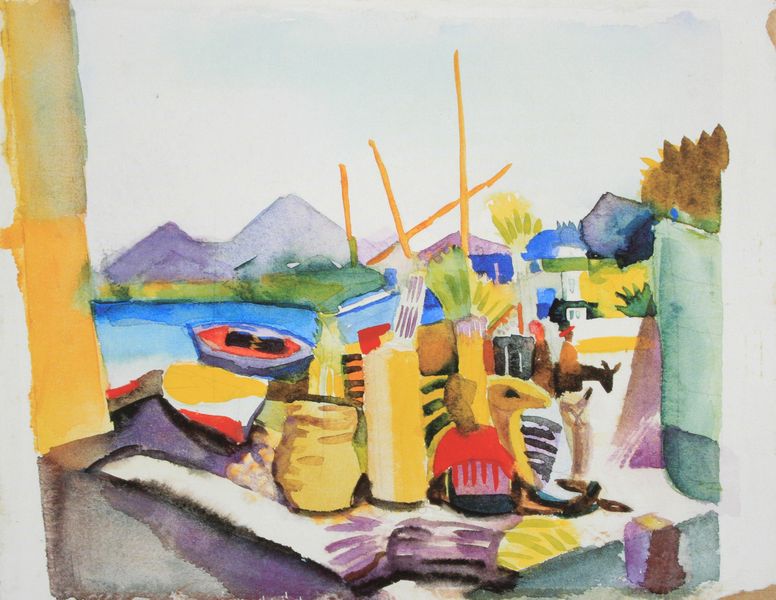
Titel: Landschaft bei Hammamet
Künstler: August Macke
Standort: Münster
Institution: LWL-Landesmuseum für Kunst und Kulturgeschichte
Schlagwörter: berg, blau, gemälde, himmel, mann, meer, schatten, wasser, weiß, aquarell, bäume, gelb, grün, kubistisch, landschaft, see, ufer, braun, bunt, fenster, grau, hell, licht, orange, raum, schwarz, terasse, tisch, zimmer, ausblick, gras, haus, rot, tier, wiese, zaun, beige, muster, flasche, trinken, wand, mensch, ferne, hügel, natur, sonne, wiesen, insel, blatt, person, pflanzen, wald, boot, boote, esel, kahn, pferd, reiter, früchte, krug, stilleben, stillleben, vase, aussicht, kübel, farbig, küste, schiffe, sommer, strand, ort, süden, mast, abstrakt, berge, farben, fels, gebirge, gipfel, dorf, mauer, lila, violett, hafen, anleger, kai, masten, essen, einfach, ruderboot, maler, staffelei, streifen, vasen, abstrahiert, kante, gefäß, stangen, gemalt, orient, vulkan, mole, urlaub, geschirr, stöcke, wässrig, macke, treiber, zacken, gaugin, gefäße, ziege, tunis, kubisch, mittelmeer, restweiß, gegenstände, kamel, marc, waren, dromedar, waaren, gaughin, eseltreiber, ticsh, gelb blau, i, ewald